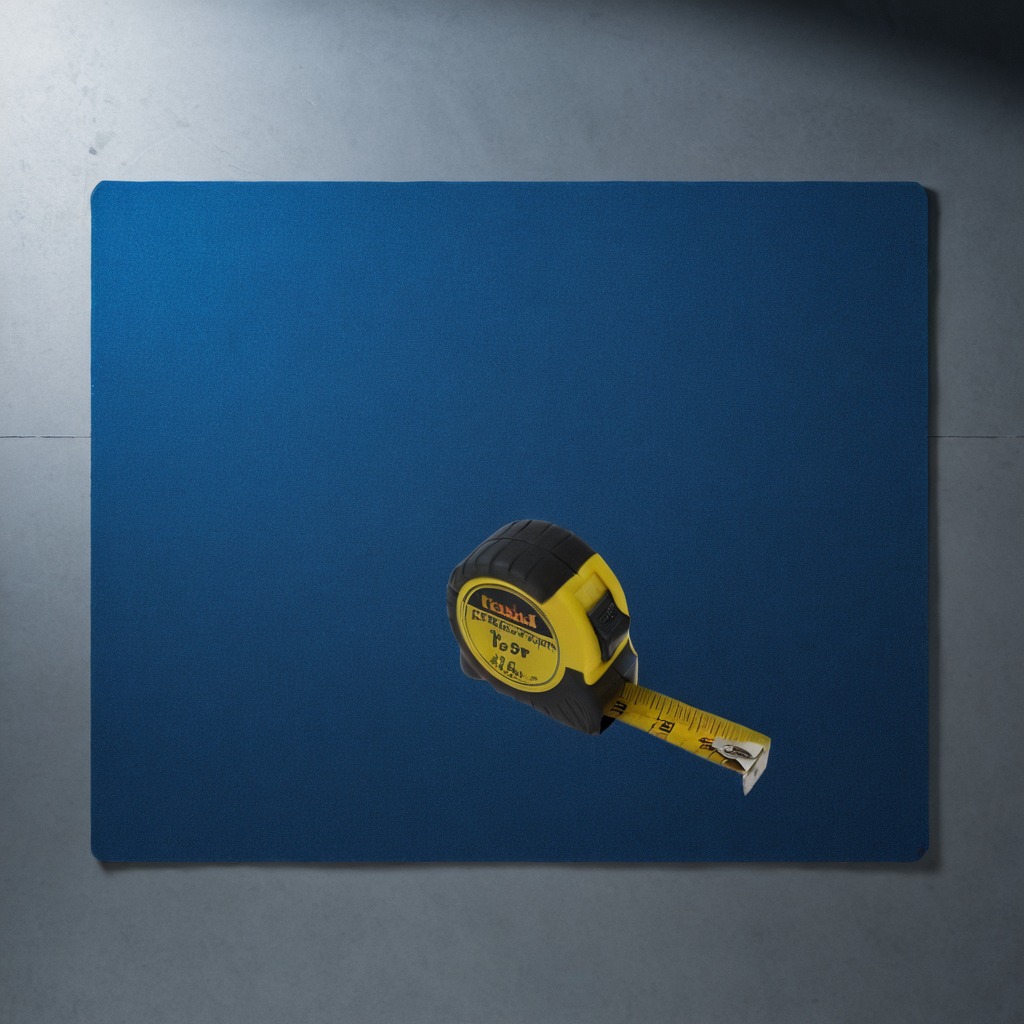
A measuring tape is lying on the clean granite tabletop.